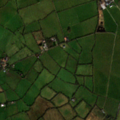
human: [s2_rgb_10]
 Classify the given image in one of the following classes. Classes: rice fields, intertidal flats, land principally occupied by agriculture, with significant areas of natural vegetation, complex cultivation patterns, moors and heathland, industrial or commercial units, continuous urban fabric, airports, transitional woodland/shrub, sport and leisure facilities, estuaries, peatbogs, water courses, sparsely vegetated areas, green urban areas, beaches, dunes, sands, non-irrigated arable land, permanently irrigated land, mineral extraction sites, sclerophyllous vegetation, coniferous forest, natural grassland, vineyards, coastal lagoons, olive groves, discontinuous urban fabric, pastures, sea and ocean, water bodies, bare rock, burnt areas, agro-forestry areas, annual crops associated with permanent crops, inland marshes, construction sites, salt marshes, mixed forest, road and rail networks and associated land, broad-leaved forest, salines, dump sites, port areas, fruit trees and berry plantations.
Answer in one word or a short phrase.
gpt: non-irrigated arable land, pastures